Question: I am using the following segment of code to convert plain text hyperlink into html url hyperlink.
'''
message = message.replaceAll("(?:https?|ftps?|http?)://[\w/%.\-?&=]+",
"<a href='$0' target='_blank'>$0</a>").replaceAll(
"(www\.)[\w/%.\-?&=]+", "<a href='http://$0' target='_blank'>$0</a>");
'''
But i notice there are certain url combination which will not convert to html hyperlink successfully. Can anyone advise on how to improve the codes to matches for those cases also?

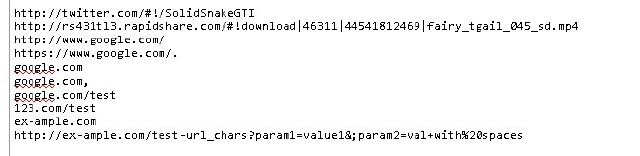
Answer: I have tried a couple of times. Came up with a tricky pattern that works in all of your cases, it creates URLs, except the case with trailing '/' is not handled that elegantly. Hope someone suggests a quick fix for that.
Here is the code:
'''
String s="stackoverflow " +
"http://naishe.blogspot.com " +
"http://tw.com/#!/someTEXTs " +
"http://ts123t1.rapi.com/#!download|13321|1313|fairy_tale.mp4 " +
"http://www.google.com/ " +
"https://www.google.com/. " +
"google.com " +
"google.com, " +
"google.com/test " +
"123.com/test " +
"ex-ample.com " +
"http://ex-ample.com/test-url_chars?param1=val1&;par2=val+with%20spaces " +
"something else";
Pattern trimmer = Pattern.compile("(?:\b(?:http|ftp|www\.)\S+\b)|(?:\b\S+\.com\S*\b)");
Matcher m = trimmer.matcher(s);
StringBuffer out = new StringBuffer();
int i = 1;
System.out.println(trimmer.toString());
while(m.find()){
System.out.println("|"+m.group()+"|");
m.appendReplacement(out, "<a href=""+m.group()+"">URL"+ i++ +"</a>");
}
m.appendTail(out);
System.out.println(out+"!");
'''
Here is the output
'''
(?:(?:http|ftp|www\.)\S+)|(?:\S+\.com\S*)
|http://naishe.blogspot.com|
|http://tw.com/#!/someTEXTs|
|http://ts123t1.rapi.com/#!download|13321|1313|fairy_tale.mp4|
|http://www.google.com|
|https://www.google.com|
|google.com|
|google.com|
|google.com/test|
|123.com/test|
|ex-ample.com|
|http://ex-ample.com/test-url_chars?param1=val1&;par2=val+with%20spaces|
stackoverflow <a href="http://naishe.blogspot.com">URL1</a>
<a href="http://tw.com/#!/someTEXTs">URL2</a>
<a href="http://ts123t1.rapi.com/#!download|13321|1313|fairy_tale.mp4">URL3</a>
<a href="http://www.google.com">URL4</a>/
<a href="https://www.google.com">URL5</a>/.
<a href="google.com">URL6</a> <a href="google.com">URL7</a>,
<a href="google.com/test">URL8</a> <a href="123.com/test">URL9</a>
<a href="ex-ample.com">URL10</a>
<a href="http://ex-ample.com/test-url_chars?param1=val1&;par2=val+with%20spaces">URL11</a> something else!
'''
you see trailing '/'? :)
when providing with test case please choose a format that we can copy from. One can't copy from a JPEG to a text editor.